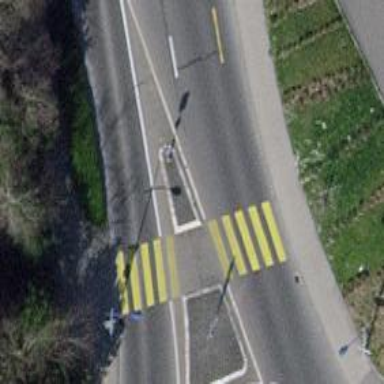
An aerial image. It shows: Kerb serving as barrier.